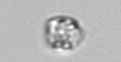
Label: Amoeba